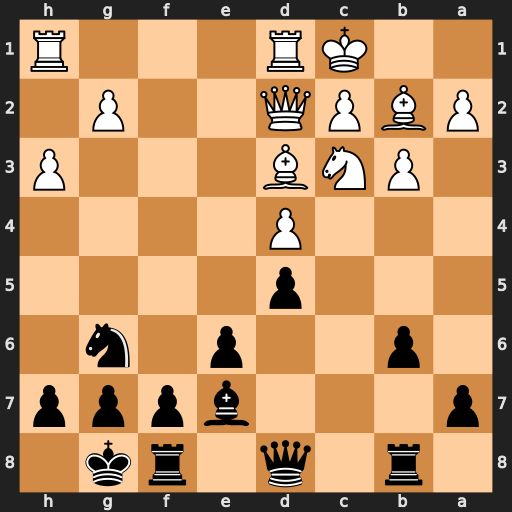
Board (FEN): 1r1q1rk1/p3bppp/1p2p1n1/3p4/3P4/1PNB3P/PBPQ2P1/2KR3R
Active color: b
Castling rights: -
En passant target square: -
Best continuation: Bg5 Kb1 Bxd2